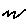
Label: zigzag